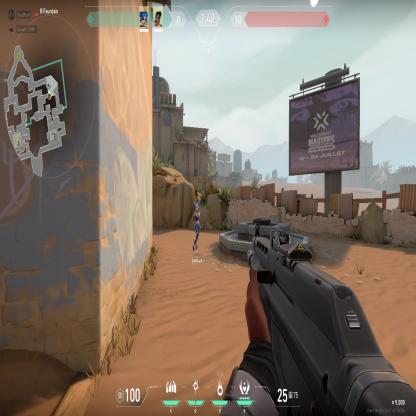
Label: teammate